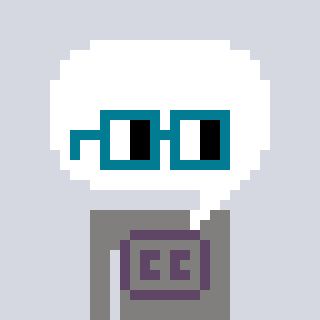
a pixel art character with square dark green glasses, a speech bubble-shaped head and a bluegrey-colored body on a cool background